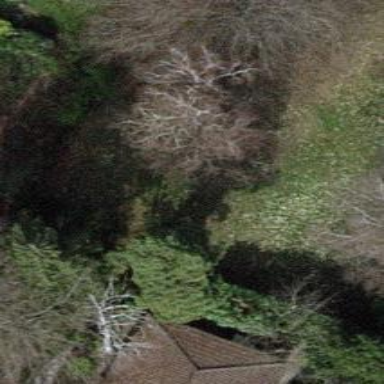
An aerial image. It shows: Evergreen tree with needle-leaved leaves.